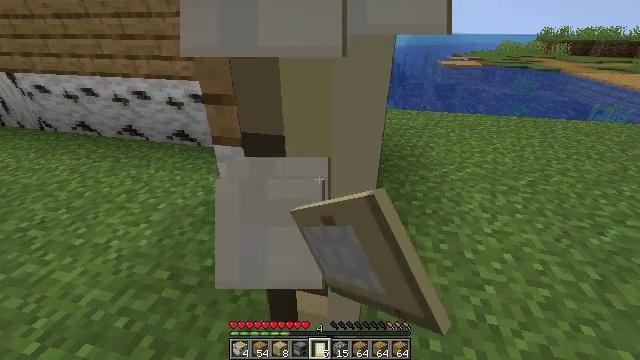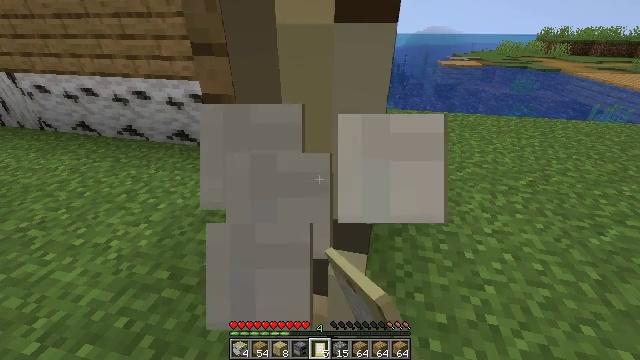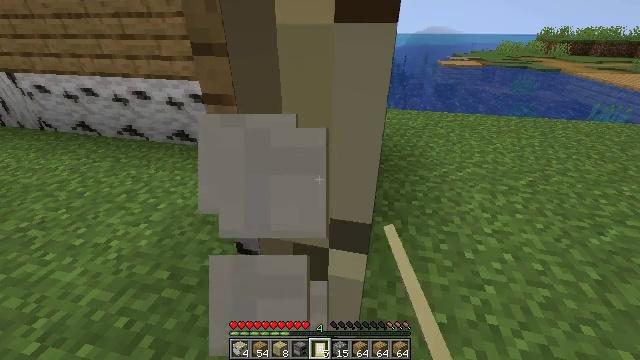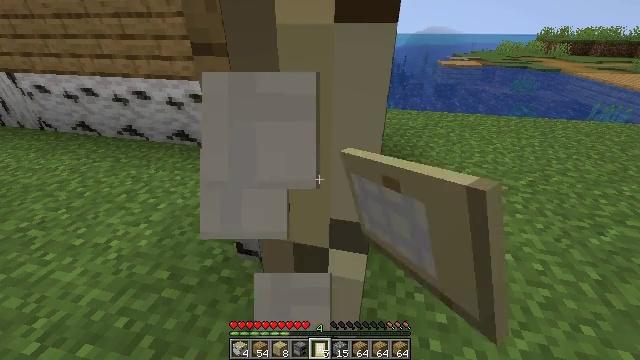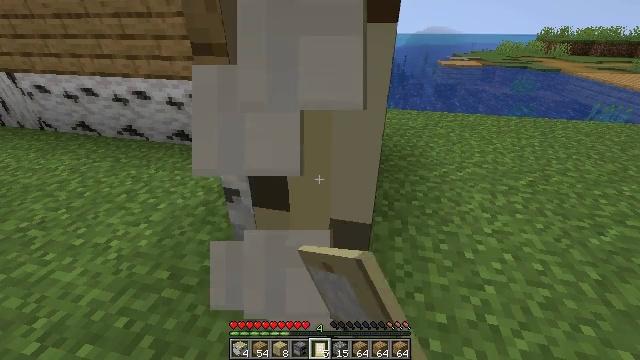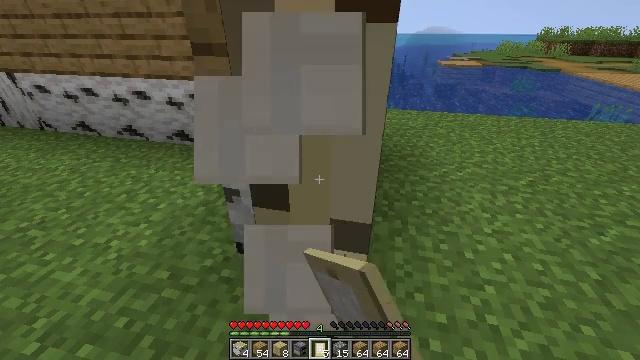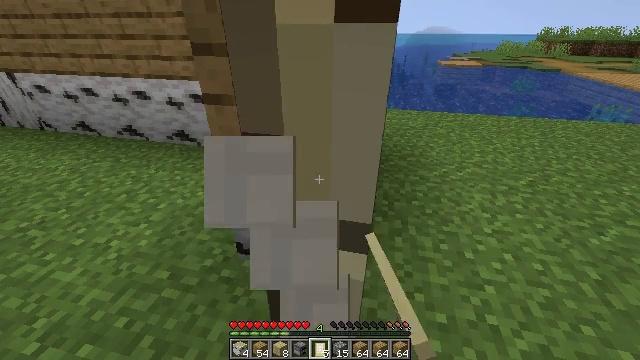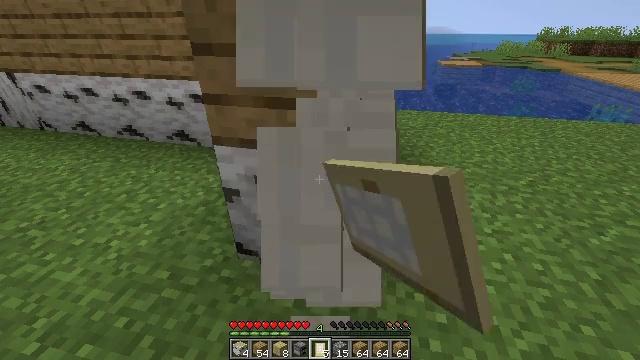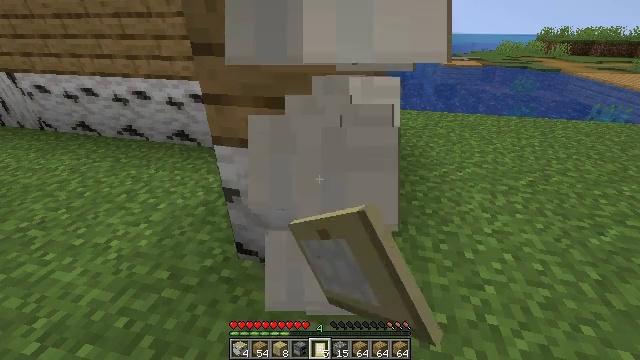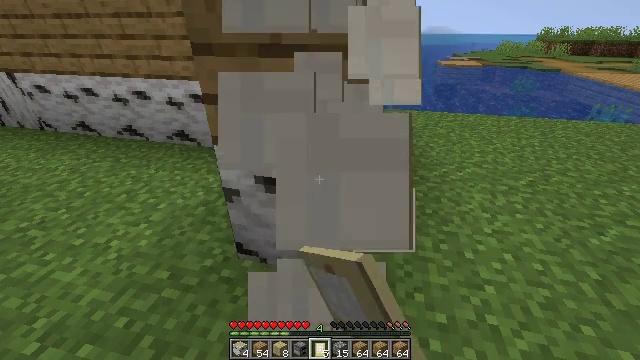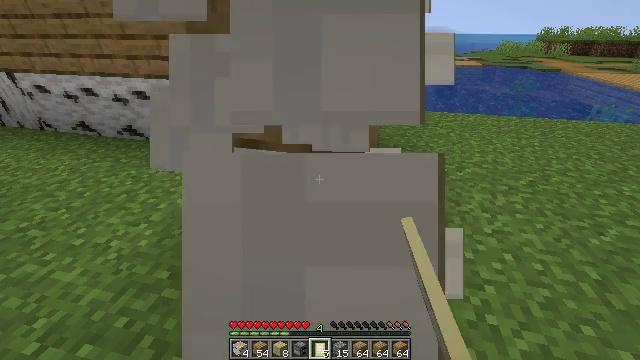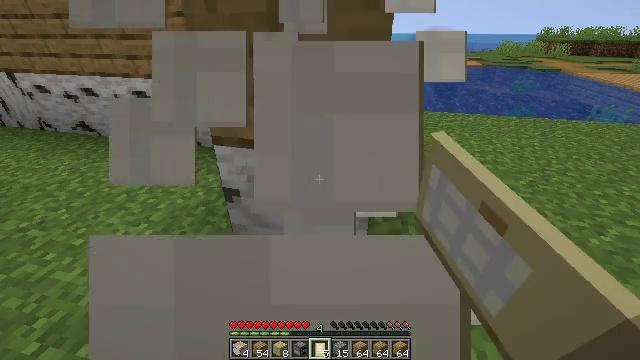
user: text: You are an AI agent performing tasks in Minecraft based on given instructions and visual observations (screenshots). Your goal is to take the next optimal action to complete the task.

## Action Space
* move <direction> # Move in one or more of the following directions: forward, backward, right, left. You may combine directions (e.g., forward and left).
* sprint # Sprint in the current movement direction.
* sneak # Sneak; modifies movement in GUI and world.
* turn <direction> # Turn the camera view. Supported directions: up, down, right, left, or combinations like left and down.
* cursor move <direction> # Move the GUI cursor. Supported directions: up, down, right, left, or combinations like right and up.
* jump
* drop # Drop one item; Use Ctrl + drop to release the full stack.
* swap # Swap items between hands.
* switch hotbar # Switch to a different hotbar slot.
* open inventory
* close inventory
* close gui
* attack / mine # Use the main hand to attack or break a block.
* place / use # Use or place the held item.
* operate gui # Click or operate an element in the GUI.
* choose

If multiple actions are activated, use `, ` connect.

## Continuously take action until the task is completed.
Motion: motion action
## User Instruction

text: Gather the birch door for reuse.
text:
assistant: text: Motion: attack / mine
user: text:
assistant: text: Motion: attack / mine
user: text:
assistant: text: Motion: attack / mine
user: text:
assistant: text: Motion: attack / mine
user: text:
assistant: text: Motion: attack / mine
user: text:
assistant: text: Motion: attack / mine
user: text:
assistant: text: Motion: attack / mine
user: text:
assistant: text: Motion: attack / mine
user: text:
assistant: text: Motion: attack / mine
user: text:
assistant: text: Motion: attack / mine
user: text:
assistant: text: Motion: attack / mine
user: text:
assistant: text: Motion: attack / mine